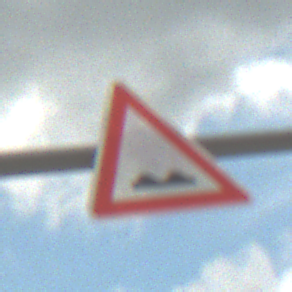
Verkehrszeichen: UnebeneFahrbahn
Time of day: MorningAfternoon
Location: Outdoor (Suburban)
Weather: PartlyCloudy
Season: NotSpecified
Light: Natural